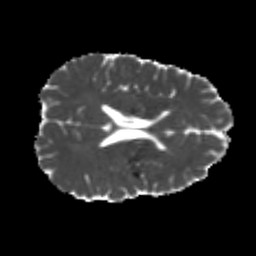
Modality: MD
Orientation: axial
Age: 22
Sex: male
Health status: healthy
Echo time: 0.074 s